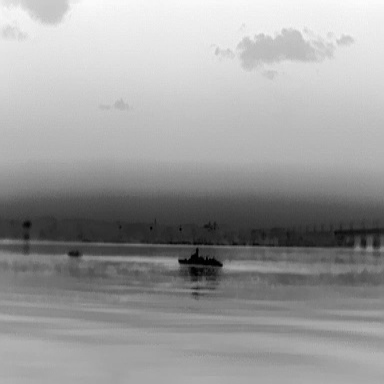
There are two objects shown in the infrared image, including a warship, and a canoe.